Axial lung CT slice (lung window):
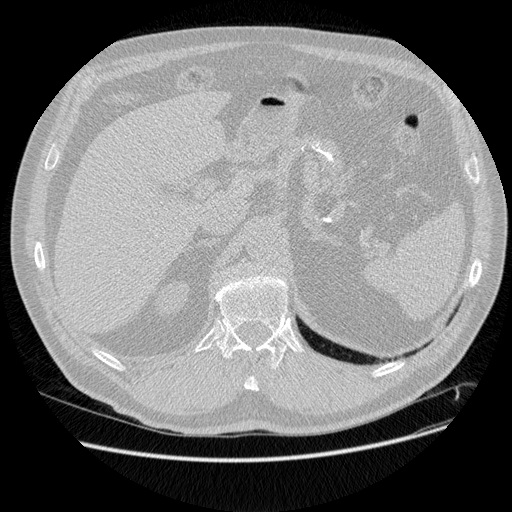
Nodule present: no